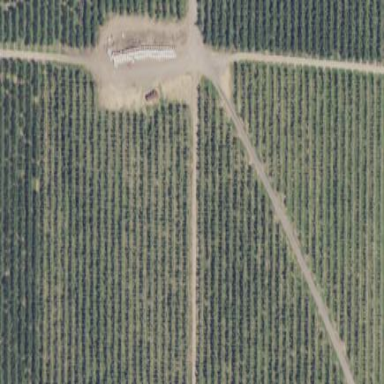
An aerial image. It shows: Vineyard where grapes are grown.